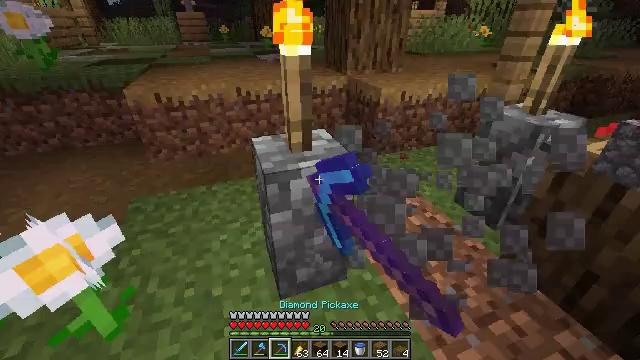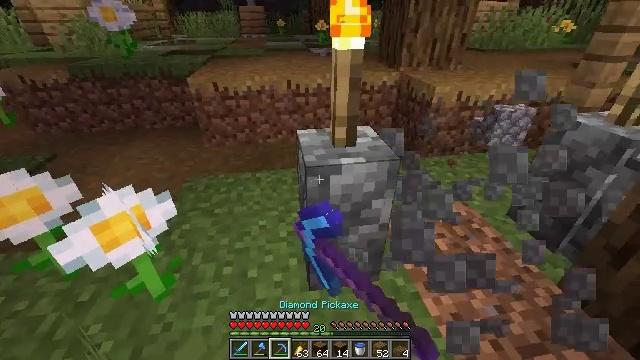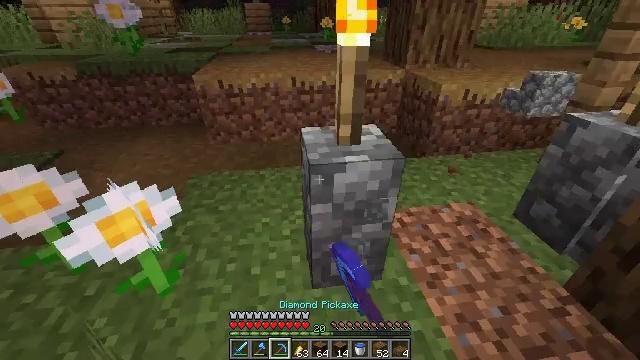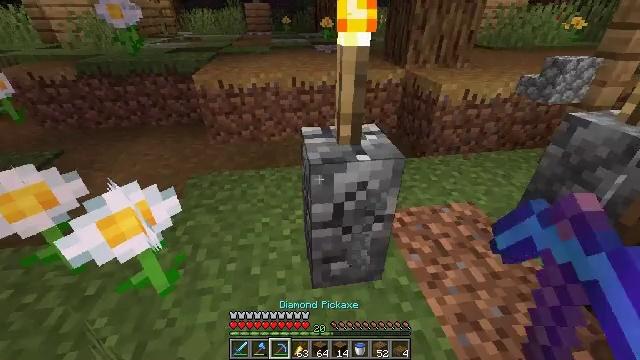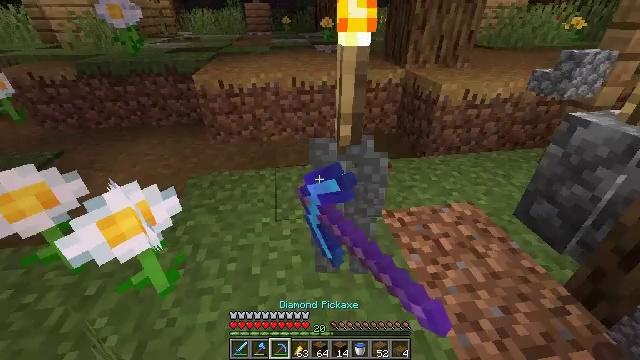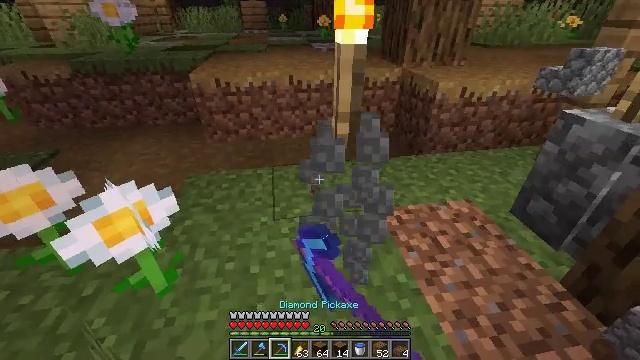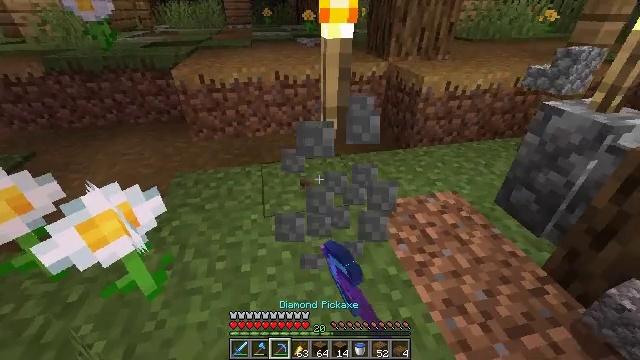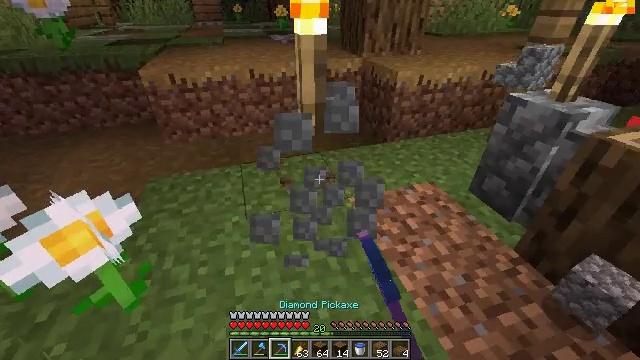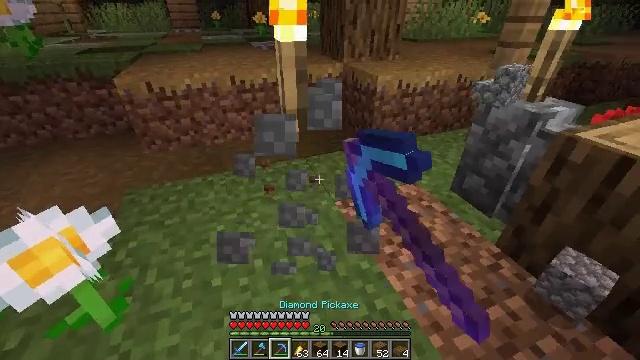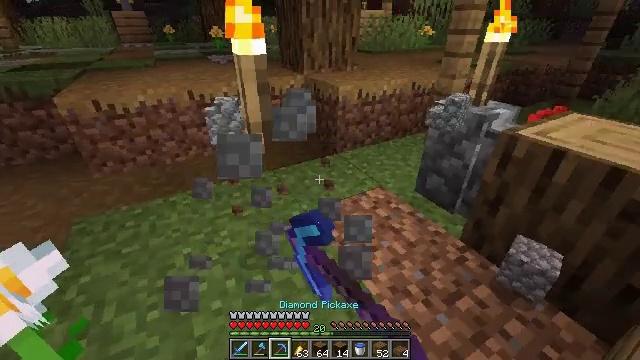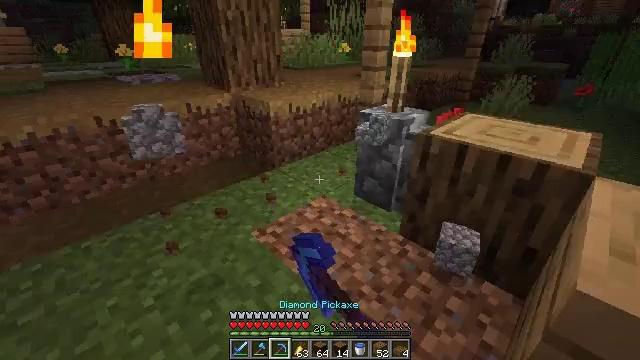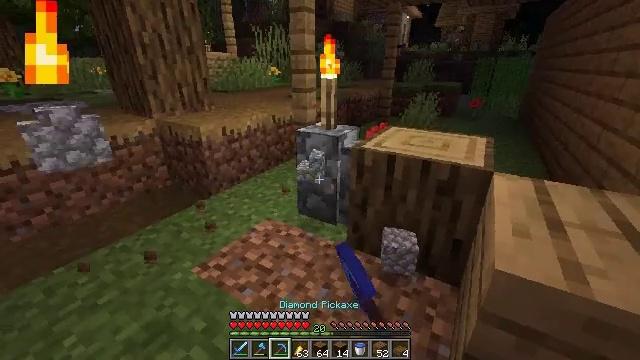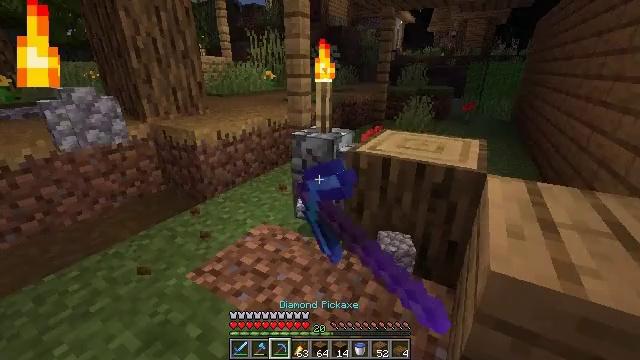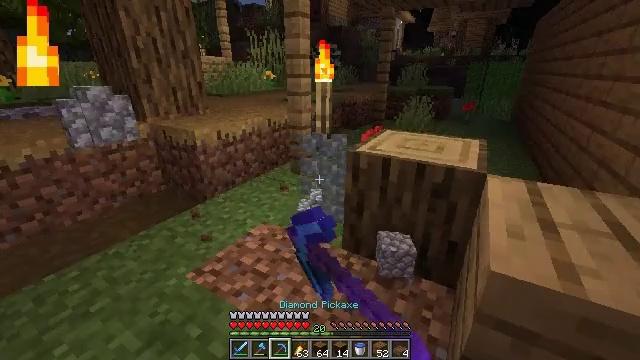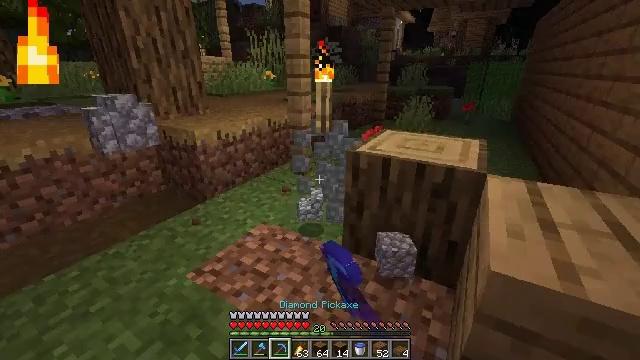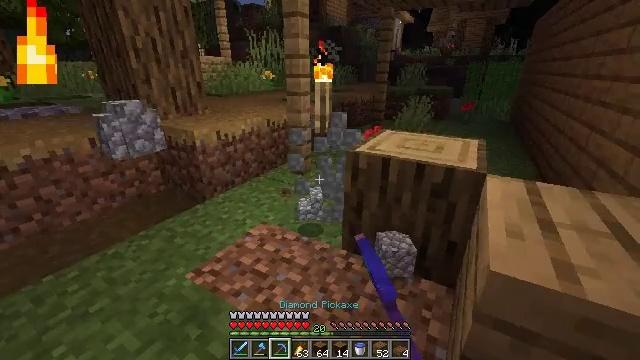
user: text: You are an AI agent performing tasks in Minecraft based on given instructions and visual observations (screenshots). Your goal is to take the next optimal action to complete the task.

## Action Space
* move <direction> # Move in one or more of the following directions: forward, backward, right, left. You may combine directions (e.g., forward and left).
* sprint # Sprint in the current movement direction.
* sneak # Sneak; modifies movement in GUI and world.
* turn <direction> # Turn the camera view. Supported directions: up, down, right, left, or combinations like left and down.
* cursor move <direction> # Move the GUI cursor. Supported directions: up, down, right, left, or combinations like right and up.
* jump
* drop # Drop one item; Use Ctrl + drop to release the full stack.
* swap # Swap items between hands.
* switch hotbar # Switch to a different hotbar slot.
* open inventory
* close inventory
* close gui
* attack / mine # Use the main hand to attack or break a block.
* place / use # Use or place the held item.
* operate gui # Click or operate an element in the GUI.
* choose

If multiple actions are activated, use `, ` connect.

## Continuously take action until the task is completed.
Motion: motion action
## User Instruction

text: Remove the cobblestone wall block.
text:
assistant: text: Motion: turn left and down, attack / mine
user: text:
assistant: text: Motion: turn left, attack / mine
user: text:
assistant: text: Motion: attack / mine
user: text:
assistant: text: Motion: attack / mine
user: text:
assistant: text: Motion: attack / mine
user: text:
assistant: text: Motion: turn right, attack / mine
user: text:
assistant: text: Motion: turn right, attack / mine
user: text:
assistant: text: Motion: turn right and up, attack / mine
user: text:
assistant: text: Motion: turn right and up, attack / mine
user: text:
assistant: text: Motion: turn right and up, attack / mine
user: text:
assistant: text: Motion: turn right and up, attack / mine
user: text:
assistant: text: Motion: turn right, attack / mine
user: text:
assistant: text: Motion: attack / mine
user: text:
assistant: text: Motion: attack / mine
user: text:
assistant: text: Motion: attack / mine
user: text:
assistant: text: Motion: attack / mine
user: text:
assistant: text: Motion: attack / mine
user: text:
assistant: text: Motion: attack / mine